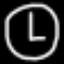
Label: clock